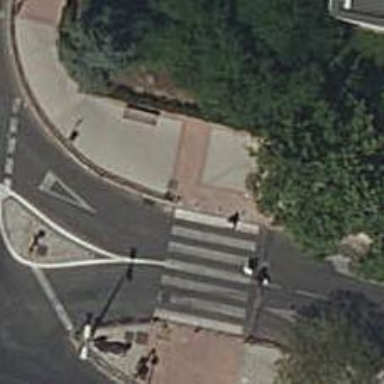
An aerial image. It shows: Bollard barrier.